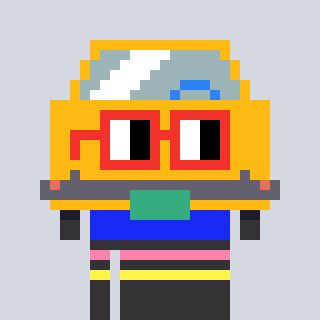
a pixel art character with square red glasses, a taxi-shaped head and a grayscale-colored body on a cool background